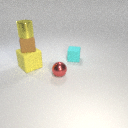
large yellow rubber cube to the left of small red metal sphere